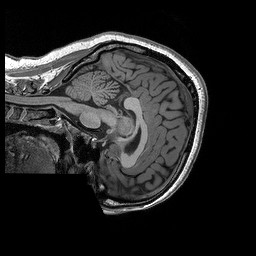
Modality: T1w
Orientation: sagittal
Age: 22
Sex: female
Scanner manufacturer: siemens
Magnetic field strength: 3 T
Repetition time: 2.3 s
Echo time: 0.00298 s